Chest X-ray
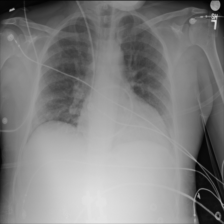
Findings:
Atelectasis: negative
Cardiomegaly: negative
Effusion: negative
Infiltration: negative
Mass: negative
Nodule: negative
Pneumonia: negative
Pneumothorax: negative
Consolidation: negative
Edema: negative
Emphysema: negative
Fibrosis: negative
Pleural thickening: negative
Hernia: negative